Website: slack
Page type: billing-address
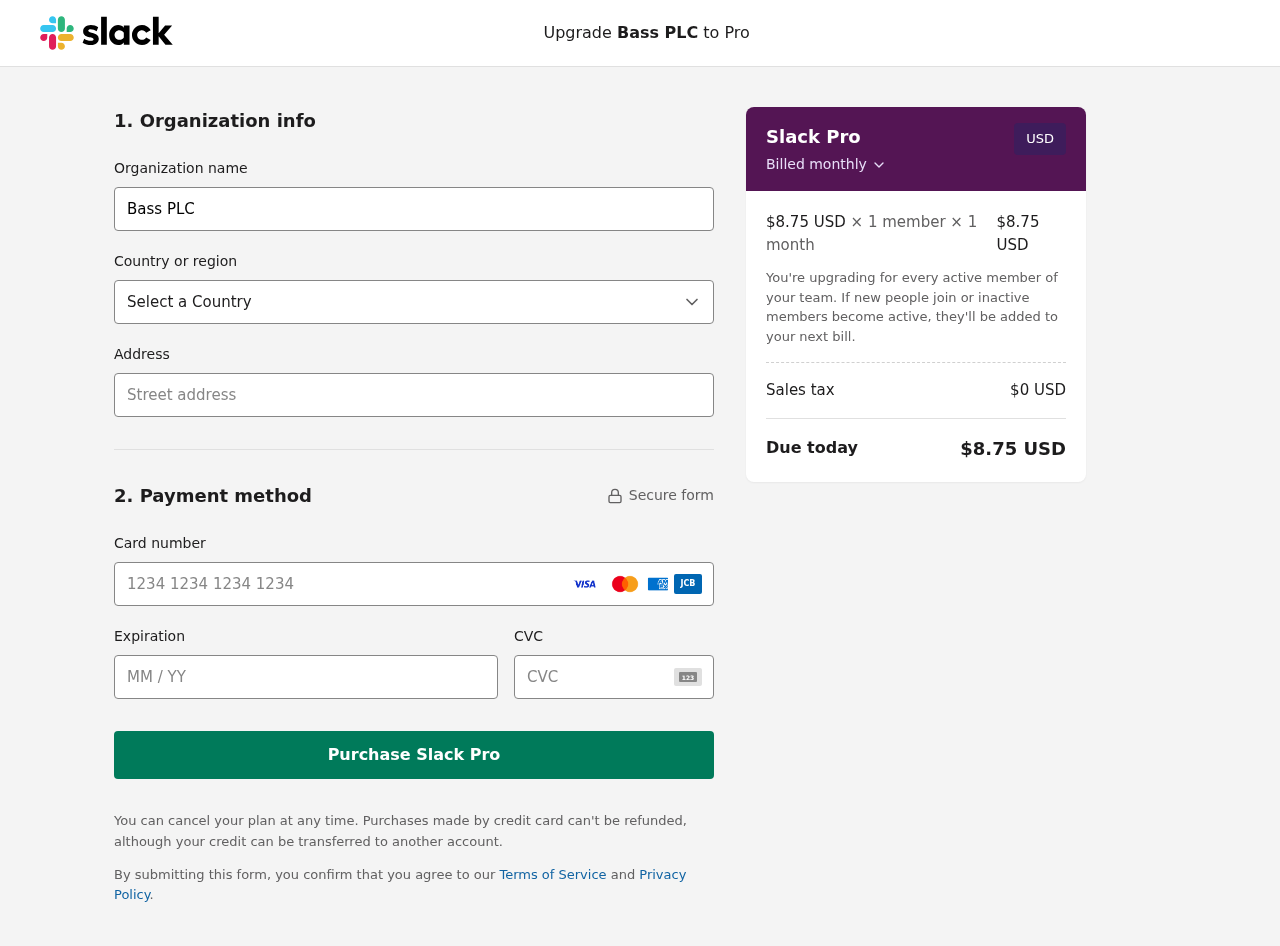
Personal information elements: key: PII_CARD_CVV
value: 840
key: PII_CARD_EXPIRY
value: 02/27
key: PII_CARD_NUMBER
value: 6580 8910 8642 7843
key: PII_COMPANY
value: Bass PLC
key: PII_COUNTRY
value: United States
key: PII_STREET
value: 138 Richard Locks
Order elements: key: ORDER_PRICE_PER_MEMBER
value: $8.75 USD
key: ORDER_MEMBER_COUNT
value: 1
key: ORDER_MONTH_COUNT
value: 1
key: ORDER_SUBTOTAL
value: $8.75 USD
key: ORDER_TAX
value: $0
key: ORDER_TOTAL
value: $8.75 USD